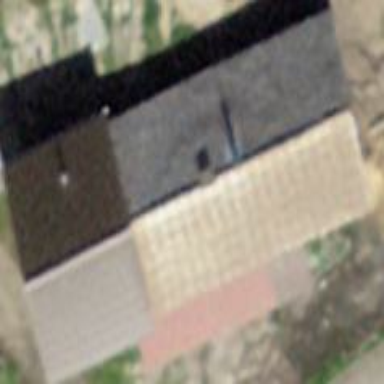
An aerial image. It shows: Building.